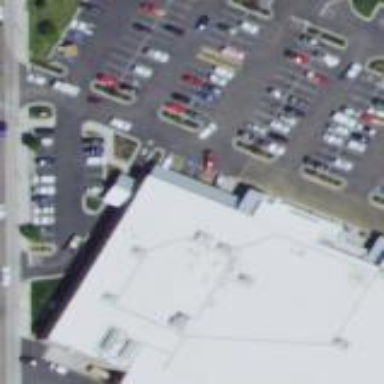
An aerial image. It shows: Supermarket housed in building with flat roof.